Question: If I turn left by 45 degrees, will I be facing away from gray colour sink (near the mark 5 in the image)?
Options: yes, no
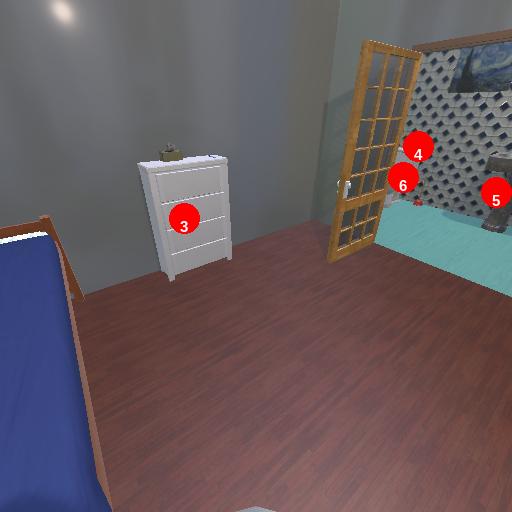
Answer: yes